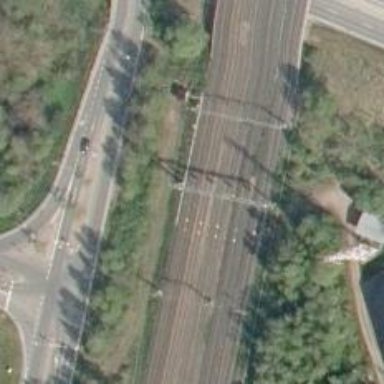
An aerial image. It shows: Railway signal.